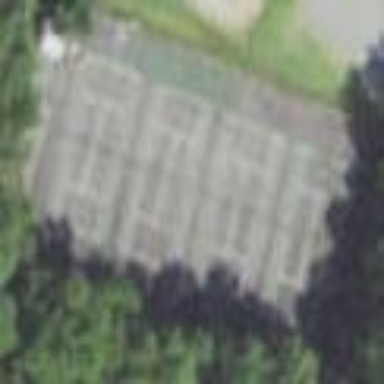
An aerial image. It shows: Tennis court in leisure pitch.